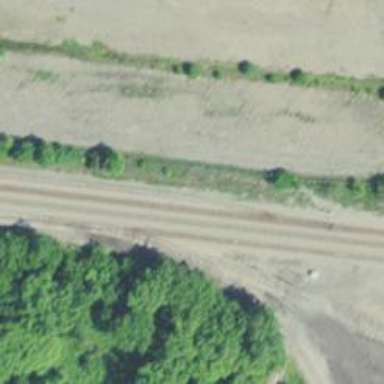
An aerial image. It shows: Railway siding for service.